Interaction volume radius: 10 \u00c5
Interaction volume height: 10 \u00c5
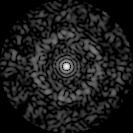
Disorder parameter: 0.8297